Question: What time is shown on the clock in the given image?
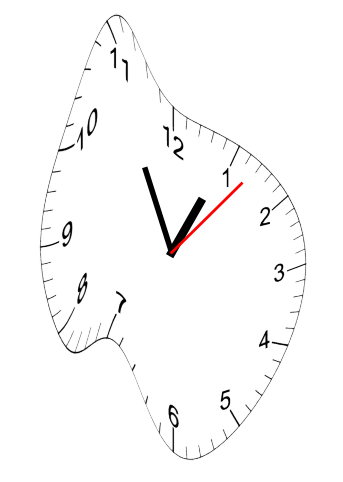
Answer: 12:55:07